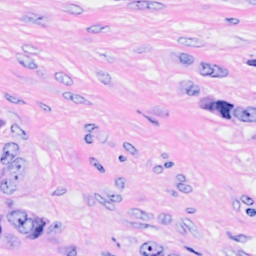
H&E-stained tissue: Breast